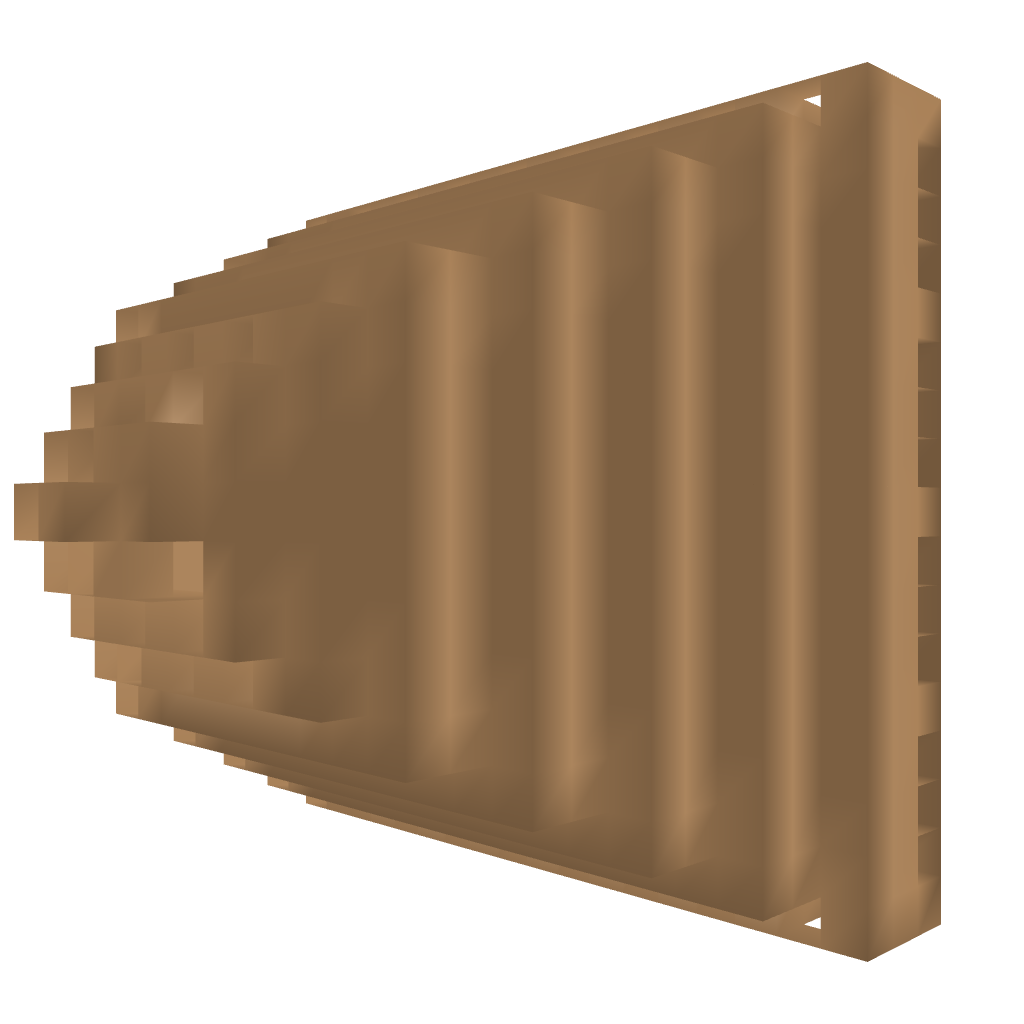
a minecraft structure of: big wooden t.v. bad low quality